Question: i want to read\write a binary file which has the following structure:

The file is composed by "RECORDS". Each "RECORD" has the following structure:
I will use the first record as example
- - -
My goal is to read each record one by one, and write it to an output file.
Actually i have a read function and write function (some pseudocode):
'''
private void Read(BinaryReader binaryReader, BinaryWriter binaryWriter)
{
byte START = 0x5A;
int decimalLenght = 0;
byte[] content = null;
byte[] length = new byte[2];
while (binaryReader.PeekChar() != -1)
{
//Check the first byte which should be equals to 0x5A
if (binaryReader.ReadByte() != START)
{
throw new Exception("0x5A Expected");
}
//Extract the length field value
length = binaryReader.ReadBytes(2);
//Convert the length field to decimal
int decimalLenght = GetLength(length);
//Extract the content field value
content = binaryReader.ReadBytes(decimalLenght - 2);
//DO WORK
//modifying the content
//Writing the record
Write(binaryWriter, content, length, START);
}
}
private void Write(BinaryWriter binaryWriter, byte[] content, byte[] length, byte START)
{
binaryWriter.Write(START);
binaryWriter.Write(length);
binaryWriter.Write(content);
}
'''
This way is actually working.
However since I am dealing with very large files i find it to be not performing at all, cause I Read and write 3 times foreach Record. Actually I would like to read bug chunks of data instead small amount of byte and maybe work in memory, but my experience in using Stream stops with BinaryReader and BinaryWriter. Thanks in advance.
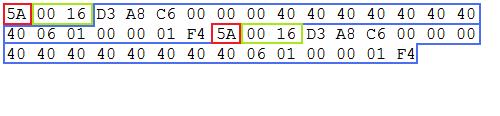
Answer: 'FileStream' is already buffered, so I'd it to work pretty well. You could always create a 'BufferedStream' around the original stream to add extra more buffering if you really need to, but I doubt it would make a significant difference.
You say it's "not performing at all" - how fast it working? How sure are you that the IO is where your time is going? Have you performed any profiling of the code?